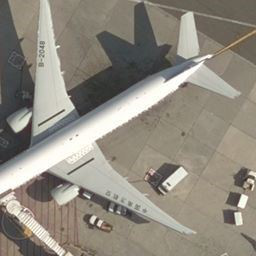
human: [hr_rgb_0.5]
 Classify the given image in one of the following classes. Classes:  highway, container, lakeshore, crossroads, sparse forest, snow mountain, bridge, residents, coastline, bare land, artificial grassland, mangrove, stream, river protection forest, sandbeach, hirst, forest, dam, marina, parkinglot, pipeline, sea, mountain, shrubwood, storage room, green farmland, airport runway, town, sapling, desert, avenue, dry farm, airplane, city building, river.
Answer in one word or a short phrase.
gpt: airplane